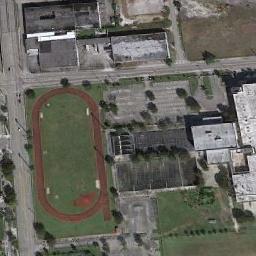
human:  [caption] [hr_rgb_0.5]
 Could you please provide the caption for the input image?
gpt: There are numerous buildings beside the ground track field .

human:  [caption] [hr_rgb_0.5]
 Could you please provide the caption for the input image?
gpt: There's a little track in the upper left corner .

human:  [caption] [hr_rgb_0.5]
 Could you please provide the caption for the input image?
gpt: Track and field are close to residential areas and roads, And there are many vegetation around .

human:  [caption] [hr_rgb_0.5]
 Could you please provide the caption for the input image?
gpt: The ground track field is surrounded by some buildings and a lawn is next to the ground track field .

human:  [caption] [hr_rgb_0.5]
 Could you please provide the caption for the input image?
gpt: There are some buildings around the ground track field with a red track .